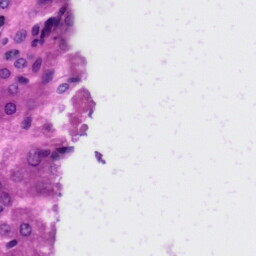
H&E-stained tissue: Liver